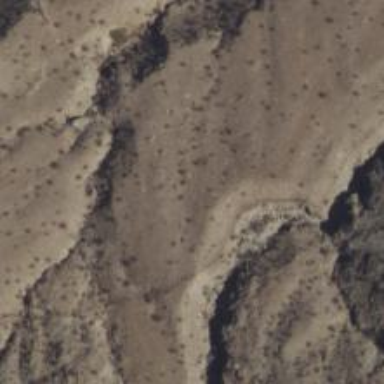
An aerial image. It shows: Scenic view captured in the desert.